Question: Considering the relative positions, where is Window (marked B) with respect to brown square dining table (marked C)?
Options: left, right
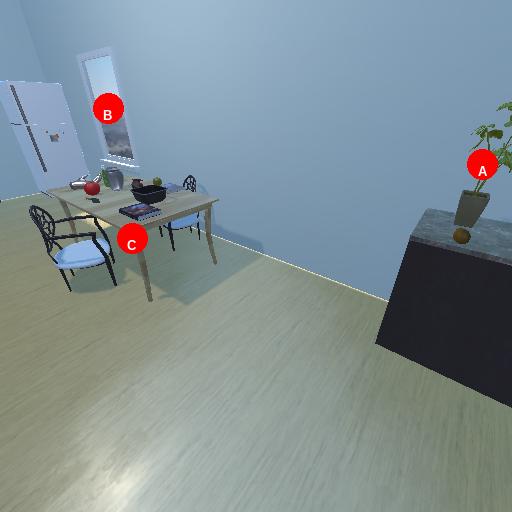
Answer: left